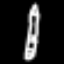
Label: pencil